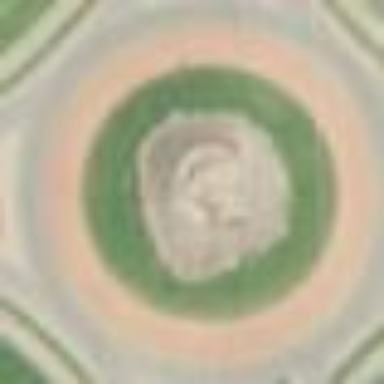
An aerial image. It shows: Roundabout at tertiary road junction.